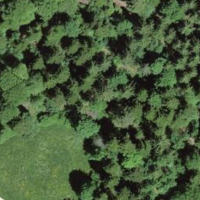
EUNIS habitat code: 44
Species observed at this site:
Cardamine heptaphylla